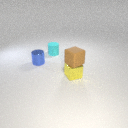
small cyan rubber cylinder behind small blue metal cylinder